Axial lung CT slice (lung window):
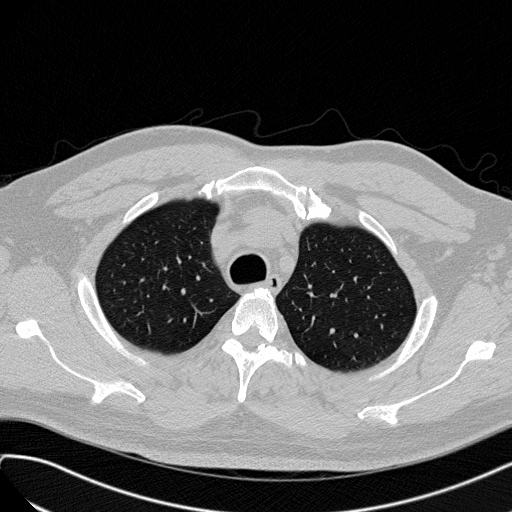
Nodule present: no